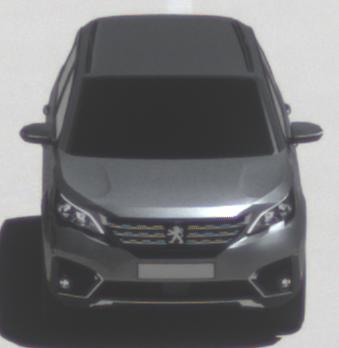
Make: Peugeot
Model: 5008 1.2 PureTech 130 Active
Detailed model: 5008 (II) (03/17 - 09/20)
Model produced from: 2017/03
Model produced until: 2018/07
Doors: 5
Color: gray
Road condition: dry road
Daytime: midday
Contrast: high contrast